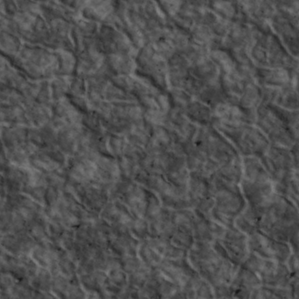
Label: non_frost